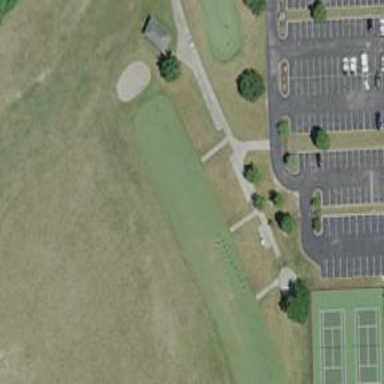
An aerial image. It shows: Path used for both walking and golf.